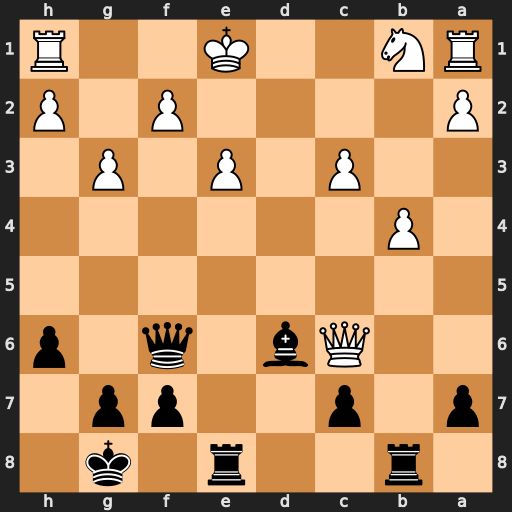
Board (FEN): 1r2r1k1/p1p2pp1/2Qb1q1p/8/1P6/2P1P1P1/P4P1P/RN2K2R
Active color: b
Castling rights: KQ
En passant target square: -
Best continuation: Rxe3+ fxe3 Bxg3+ hxg3 Qxc6